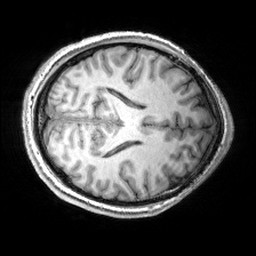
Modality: T1w
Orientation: axial
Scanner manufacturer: siemens
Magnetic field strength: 3 T
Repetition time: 2.53 s
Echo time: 0.00299 s